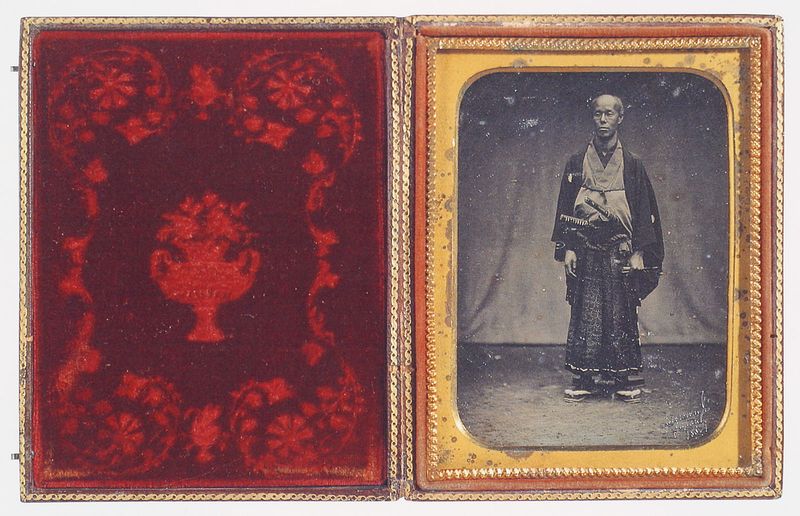
Titel: Porträt von Tanaka Kogi
Künstler: Eliphalet Jr. Brown
Institution: Tokyo, Metropolitan Museum of Photography
Schlagwörter: mann, gelb, blumen, holz, rot, ornament, rock, alt, kleidung, rahmen, samt, bild, portrait, porträt, vorhang, gold, mantel, stickerei, borte, frontal, henkel, krug, ranken, vase, japan, bilderrahmen, schuhe, bordüre, korb, sandalen, foto, fotografie, buch, rückseite, steht, asien, schwert, schwerter, asiatisch, vorderseite, ganzfigur, china, seiten, krieger, schatulle, kästchen, zweiteilig, fot, kimono, asia, chinese, samurai, asiat, album, klappbild, buchcover, bucket, jajaner